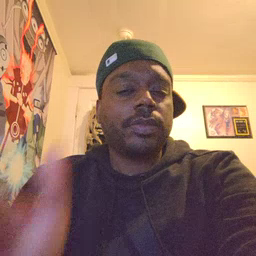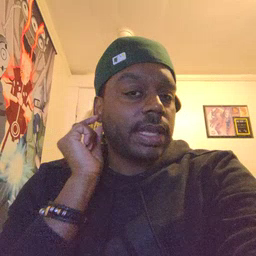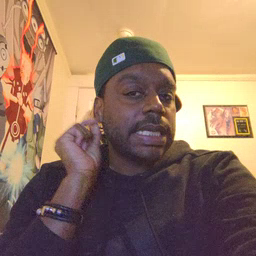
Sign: ear